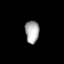
Tissue: lung
Cell type: T cells
Senescence score: 0.5414
Nuclear area (px): 308
Mean DAPI intensity: 171.039